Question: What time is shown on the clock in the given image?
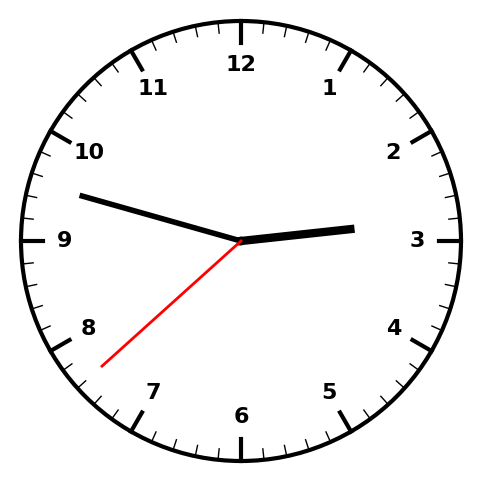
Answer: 02:47:38